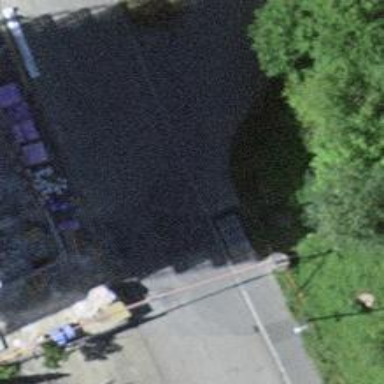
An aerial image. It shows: Unmarked crossing on the road.